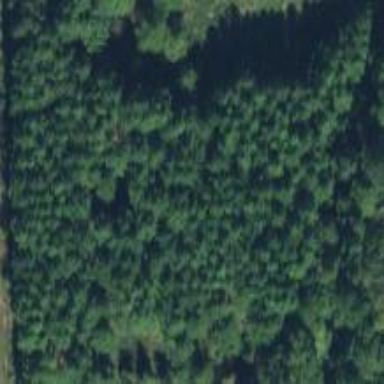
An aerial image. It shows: Evergreen forest with needle-leaved trees.